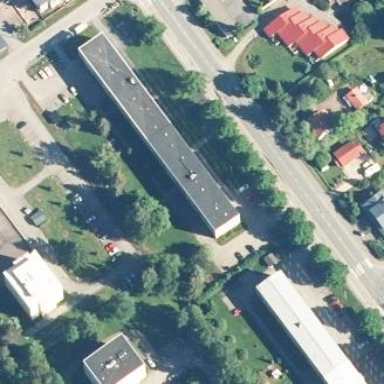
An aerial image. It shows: Flat-roofed building.